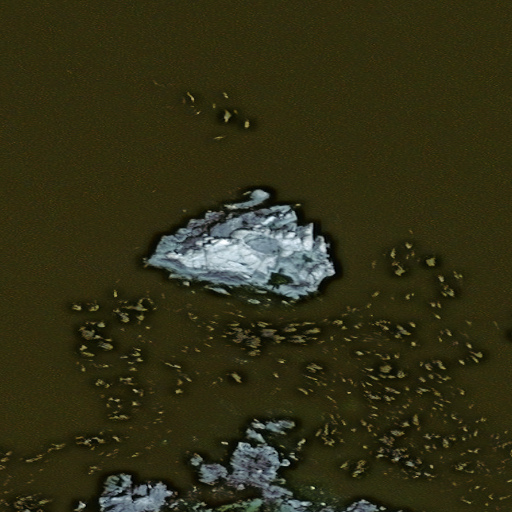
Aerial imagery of island in Alaska named Entrance Islet containing only unknown